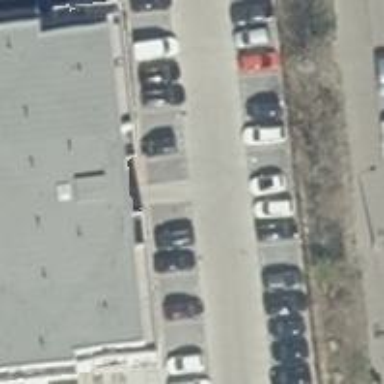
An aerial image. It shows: Street side parking area.